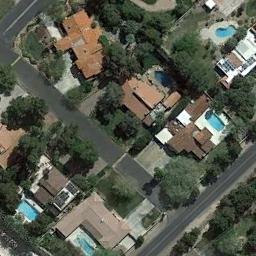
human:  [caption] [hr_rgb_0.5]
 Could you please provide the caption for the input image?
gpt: The medium residential is next to the road and some trees .

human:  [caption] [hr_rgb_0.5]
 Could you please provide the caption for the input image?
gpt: Medium-sized houses are built on green land .

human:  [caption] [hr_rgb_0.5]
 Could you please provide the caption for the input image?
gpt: Many trees and buildings are in medium residential area .

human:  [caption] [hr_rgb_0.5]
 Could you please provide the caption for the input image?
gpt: The medium residential area has lots of trees and some houses and some of the houses have swimming pools .

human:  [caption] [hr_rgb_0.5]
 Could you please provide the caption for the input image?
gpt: There are some brown buildings and swimming pools on the medium residential area .